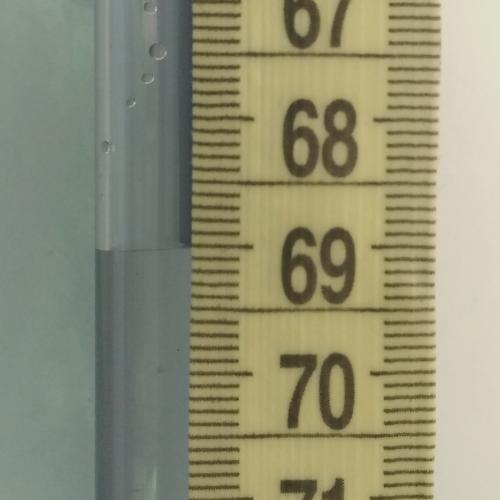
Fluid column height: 69.0 cm